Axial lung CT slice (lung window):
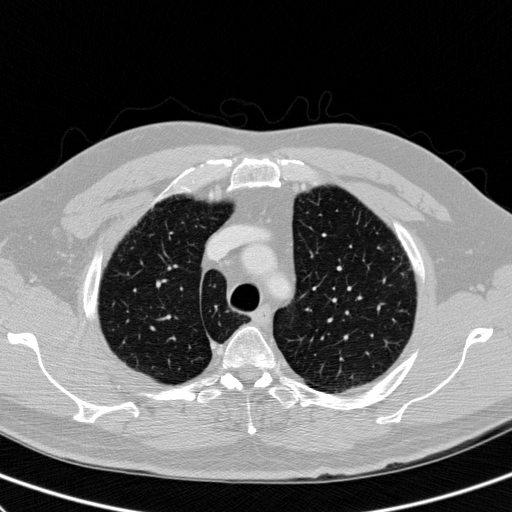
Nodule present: no